Field crop: maize
Growth stage: 2
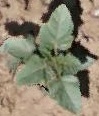
Species: datura